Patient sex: M
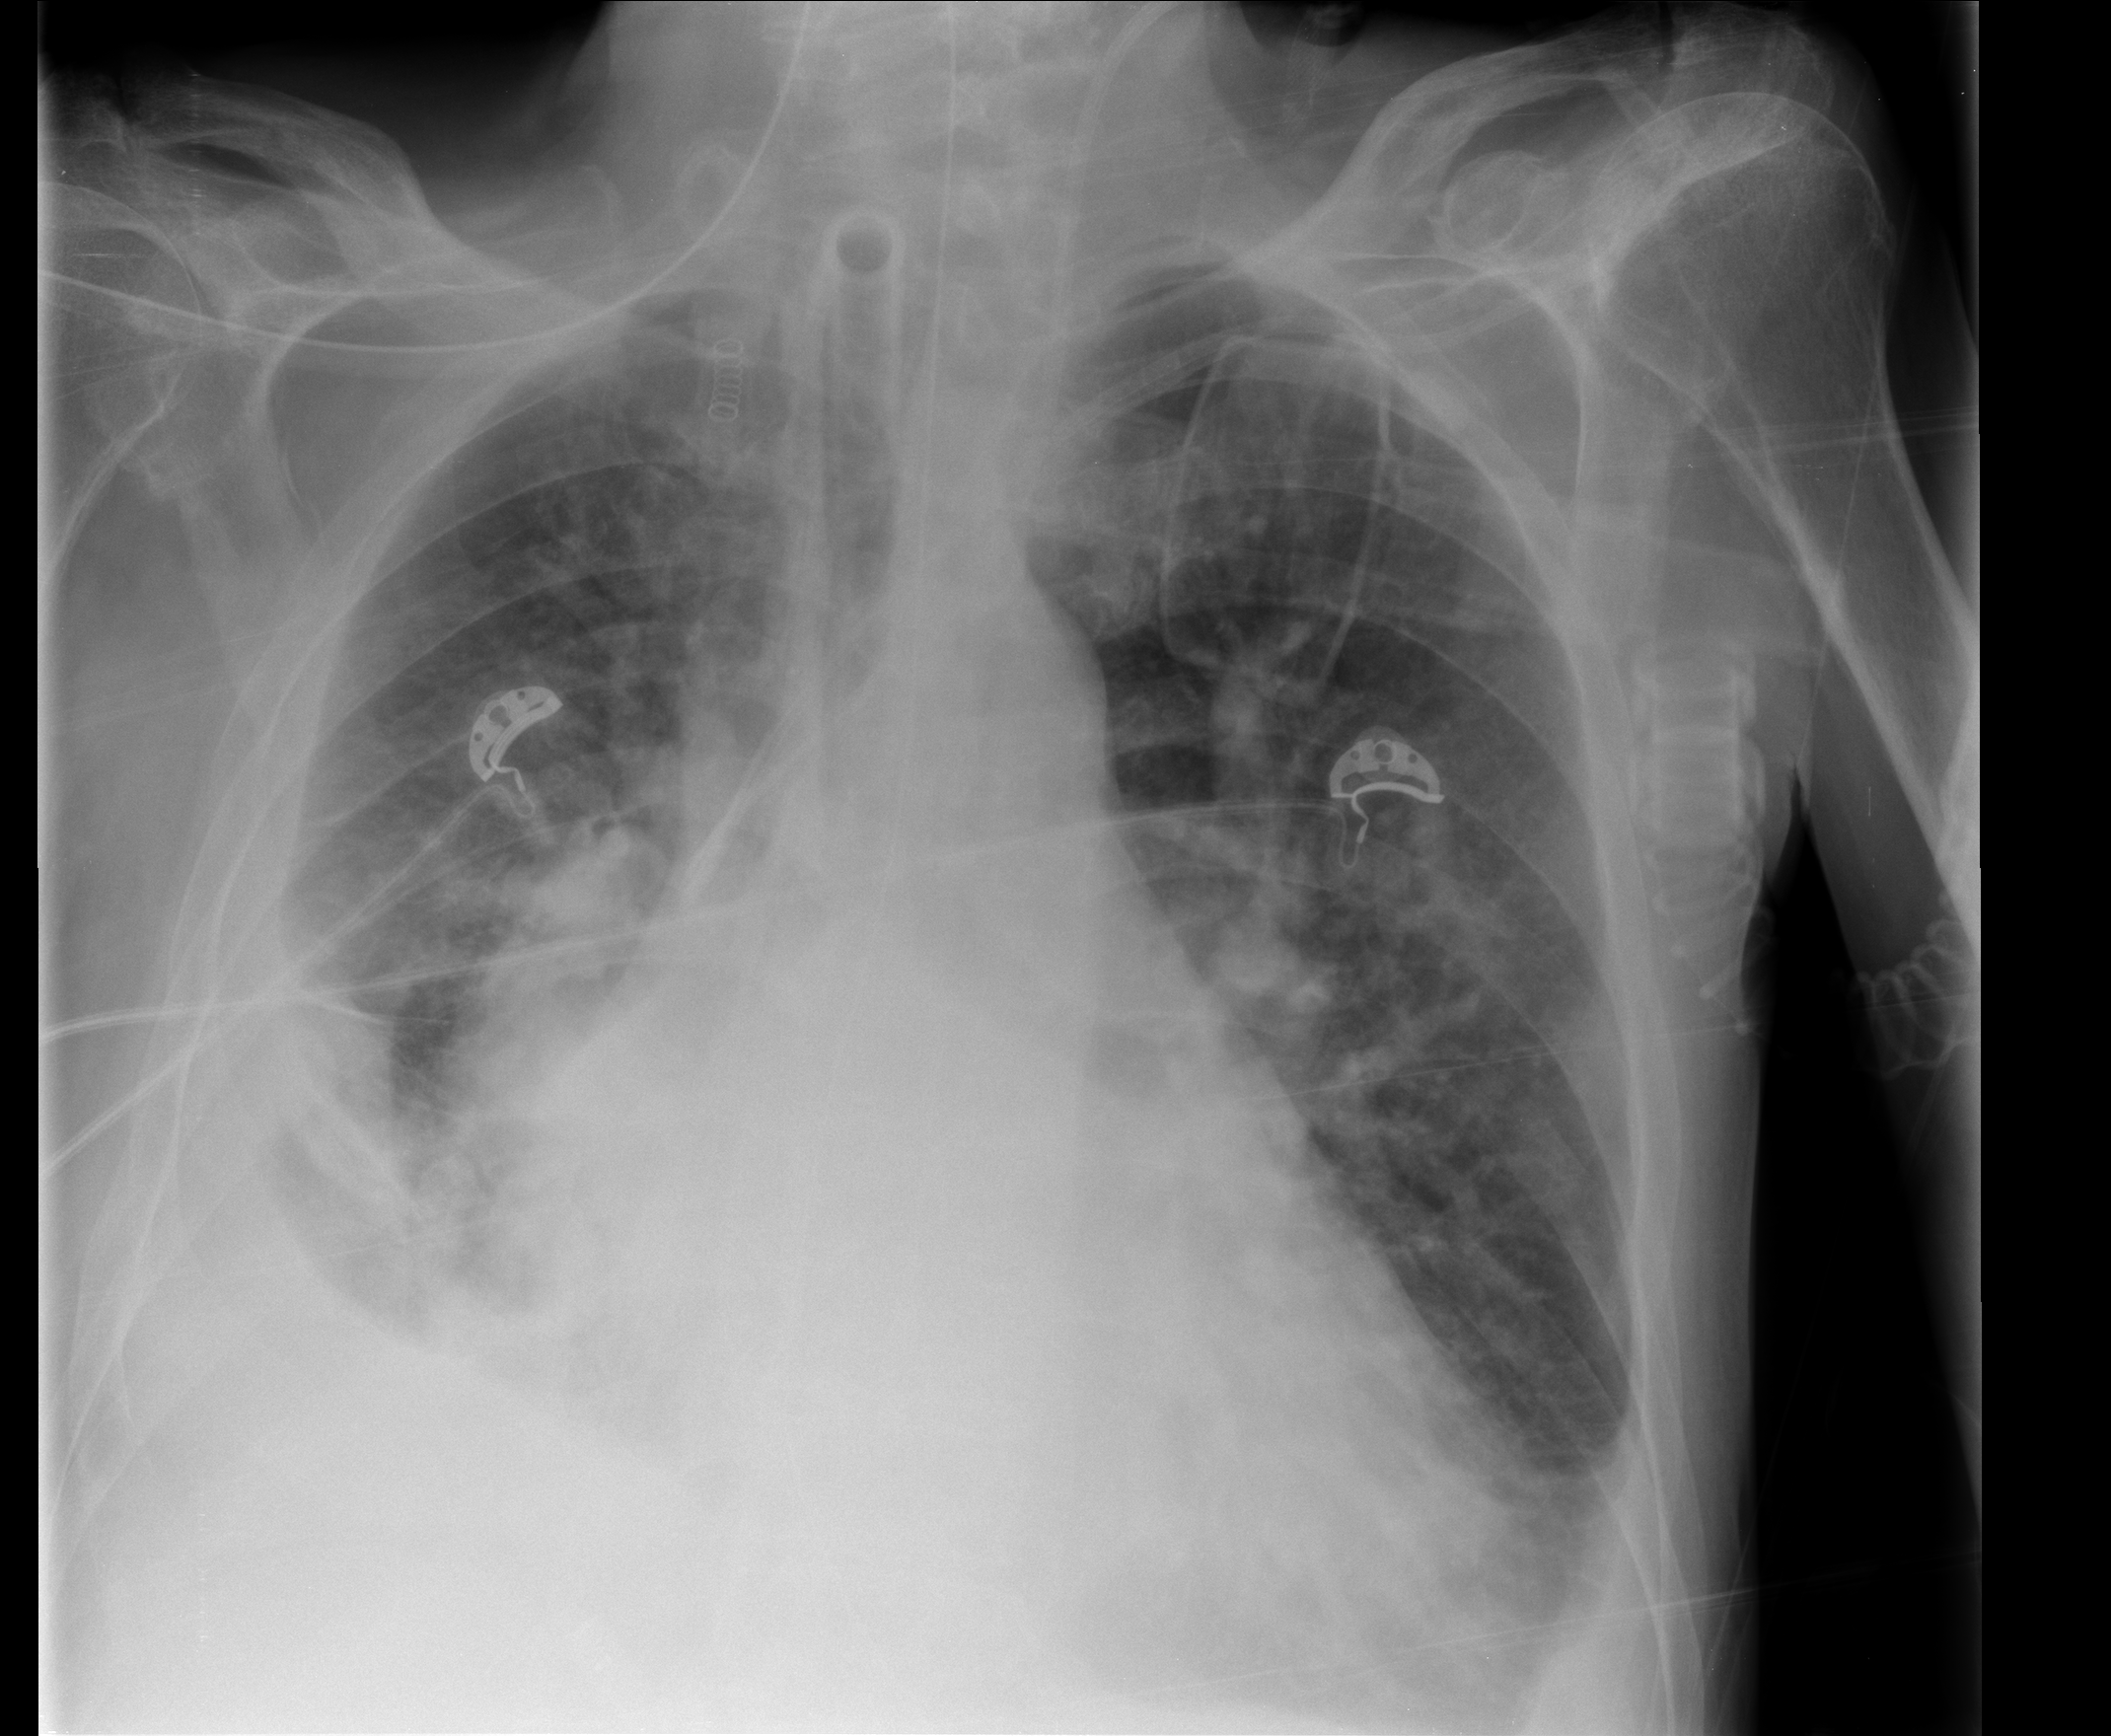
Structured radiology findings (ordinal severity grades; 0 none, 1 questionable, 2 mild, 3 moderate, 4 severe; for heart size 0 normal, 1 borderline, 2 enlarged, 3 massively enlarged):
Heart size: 2
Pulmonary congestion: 3
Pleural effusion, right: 3
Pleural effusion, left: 2
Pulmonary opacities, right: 2
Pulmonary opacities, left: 2
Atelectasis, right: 3
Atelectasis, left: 2